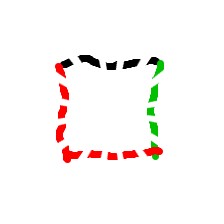
Shape: square